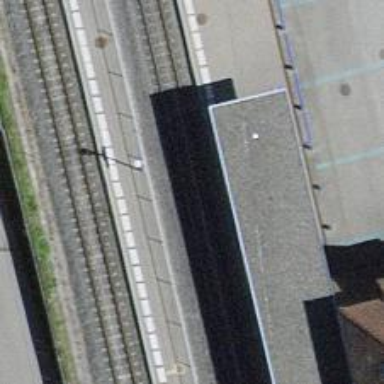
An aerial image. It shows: Light rail stop position with railway stop for public transport.